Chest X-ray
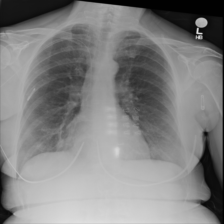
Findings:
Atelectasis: negative
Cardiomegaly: negative
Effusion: negative
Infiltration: negative
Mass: negative
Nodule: negative
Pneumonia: negative
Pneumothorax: negative
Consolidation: negative
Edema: negative
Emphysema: negative
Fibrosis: negative
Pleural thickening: negative
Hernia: negative